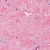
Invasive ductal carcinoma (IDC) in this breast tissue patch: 0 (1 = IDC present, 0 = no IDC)